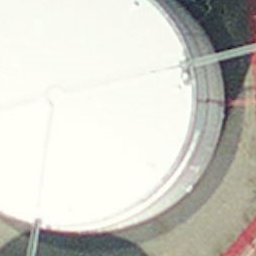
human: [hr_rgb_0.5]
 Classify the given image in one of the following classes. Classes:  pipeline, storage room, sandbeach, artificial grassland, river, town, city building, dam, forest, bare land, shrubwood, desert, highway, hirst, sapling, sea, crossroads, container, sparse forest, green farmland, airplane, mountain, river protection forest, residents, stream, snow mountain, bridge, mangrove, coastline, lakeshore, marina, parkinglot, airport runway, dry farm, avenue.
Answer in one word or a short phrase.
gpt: storage room